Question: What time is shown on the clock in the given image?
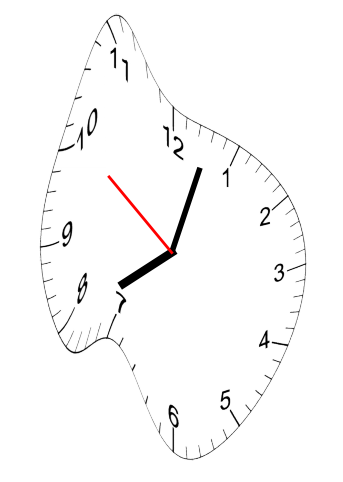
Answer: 08:02:51